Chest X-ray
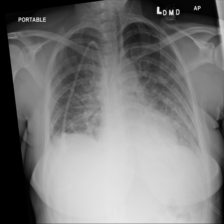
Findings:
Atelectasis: negative
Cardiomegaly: negative
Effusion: negative
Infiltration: positive
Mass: negative
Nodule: negative
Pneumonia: negative
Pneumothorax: negative
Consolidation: negative
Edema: positive
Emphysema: negative
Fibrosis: negative
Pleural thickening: negative
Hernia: negative